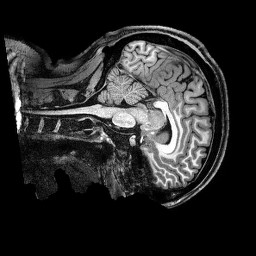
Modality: T1w
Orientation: sagittal
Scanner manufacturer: philips
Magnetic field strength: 3 T
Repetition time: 2.5 s
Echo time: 0.0057 s